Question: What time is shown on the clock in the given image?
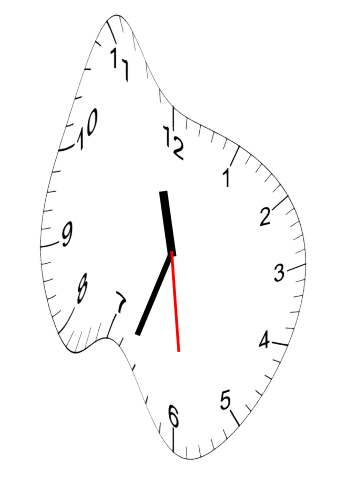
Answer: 11:33:29